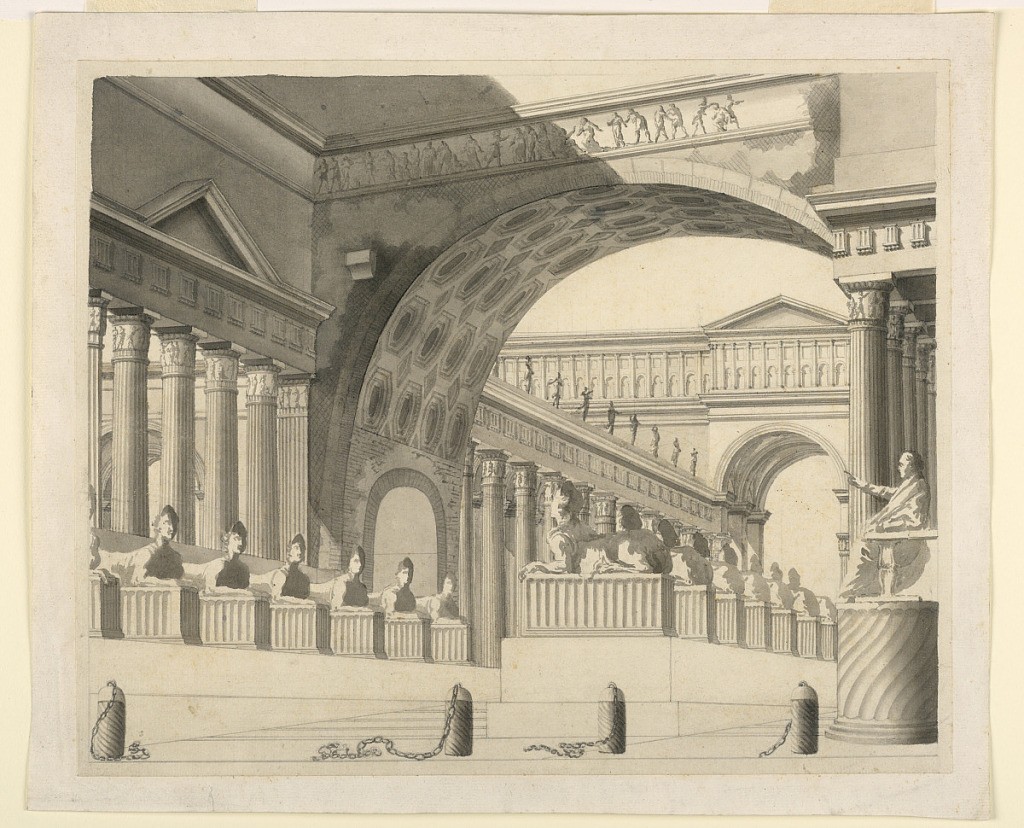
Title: Stage Design, Group of Antique Buildings
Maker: Giovanni Battista Piranesi, Italian, 1720–1778
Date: early 19th century
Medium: Brush and sepia wash, graphite on paper
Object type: Drawing
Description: Horizontal rectangle. Fantastic antique buildings through which a flight of stairs is leading up, lined on both sides with a row of sphinxes.